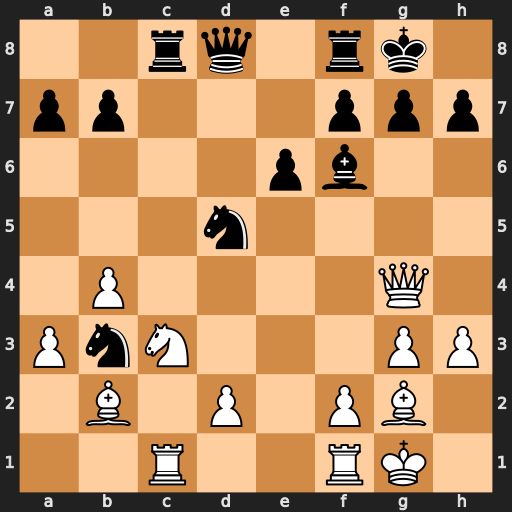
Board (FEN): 2rq1rk1/pp3ppp/4pb2/3n4/1P4Q1/PnN3PP/1B1P1PB1/2R2RK1
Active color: w
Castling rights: -
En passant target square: -
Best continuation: Nxd5 Bxb2 Rxc8 Qxc8 Ne7+ Kh8 Nxc8